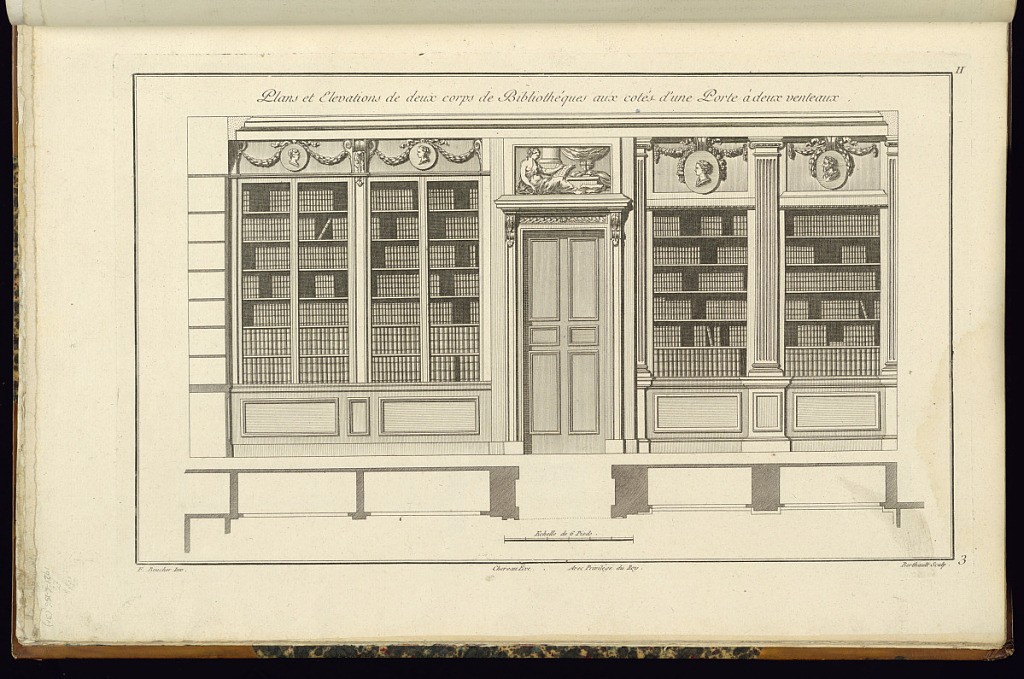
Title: Plans et Elevations de deux corps de Bibliothèques aux côtés d'une Porte à deux ventaux
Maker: Juste-François Boucher, French, 1736 – 1782
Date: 1774
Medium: Engraving on laid paper
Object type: Print
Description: Elevation of a library with a two-leaf door at center. The interior is decorated with ornament motifs including portrait medallions with draped garland, and an overdoor panel with an allegorical female figure reading and holding instruments of geometry. The plate is signed.